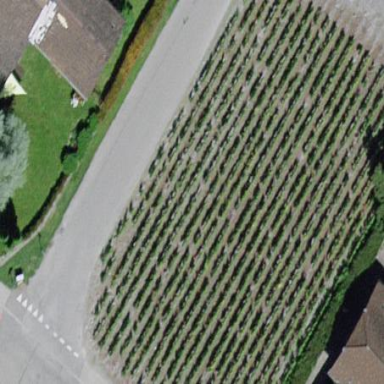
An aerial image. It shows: Vineyard growing grapes.